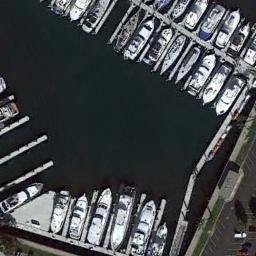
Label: harbor